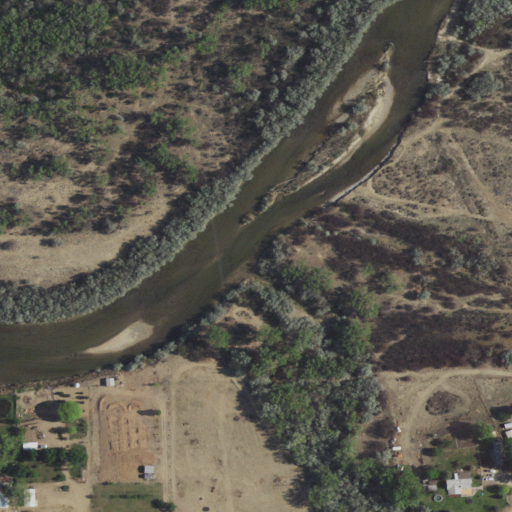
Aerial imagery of valley in New Mexico named Horn Canyon containing woody wetlands, shrub, open water, herbaceous wetlands, low intensity development, pasture, open development, and medium intensity development